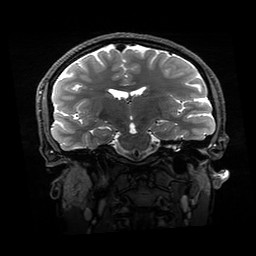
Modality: T2w
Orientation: sagittal